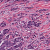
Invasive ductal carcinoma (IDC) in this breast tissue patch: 1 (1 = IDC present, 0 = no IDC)